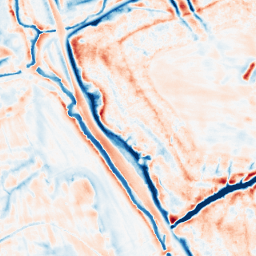
Category: edge_preserving
Decomposition family: bilateral
Decomposition parameters: d: 21
sigma_color: 50
sigma_space: 100
Upsampling method: bilinear
Upsampling parameters: scale: 8
Upsampling scale: 8